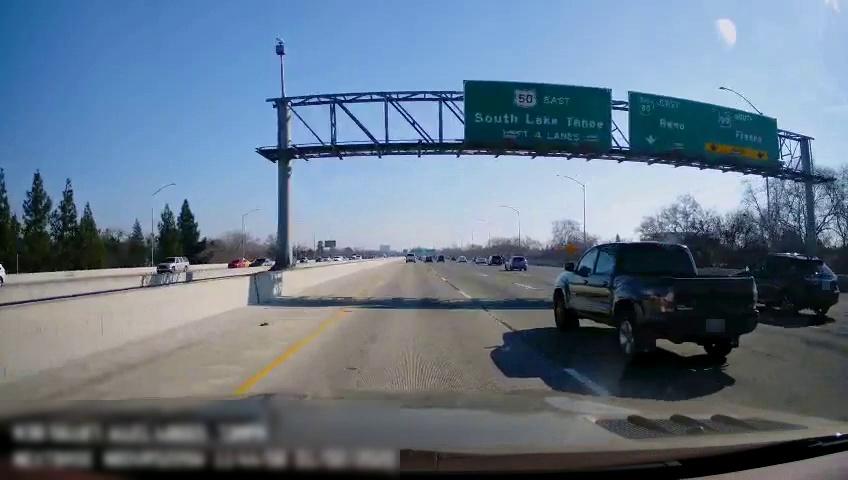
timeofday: Day
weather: Sunny
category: Drivable Space
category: Vehicles | SUV
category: Vehicles | SUV
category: Vehicles | Car
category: Vehicles | Car
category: Drivable Space
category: Vehicles | Truck
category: Vehicles | SUV
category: Vehicles | SUV
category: Vehicles | Car
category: Vehicles | Truck
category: Vehicles | Car
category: Lanes | Current Lane
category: Lanes | Current Lane
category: Lanes | Alternate Lane
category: Lanes | Alternate Lane
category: Traffic | Signs
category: Traffic | Signs
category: Traffic | Signs
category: Traffic | Signs